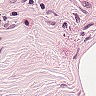
Metastatic tissue present: no